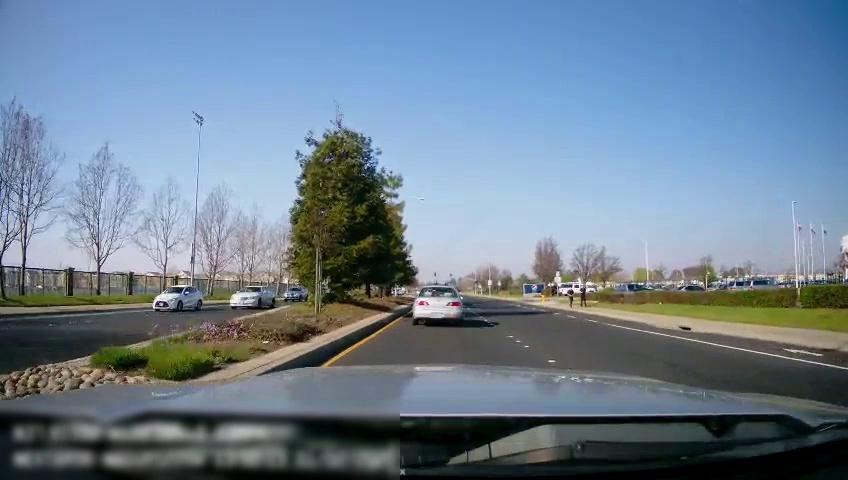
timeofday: Day
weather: Sunny
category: Drivable Space
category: Drivable Space
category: Vehicles | Car
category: Vehicles | Car
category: Vehicles | Car
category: Vehicles | Truck
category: Pedestrians
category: Pedestrians
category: Vehicles | Car
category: Lanes | Current Lane
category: Lanes | Current Lane
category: Lanes | Alternate Lane